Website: apple
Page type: customer-info-address
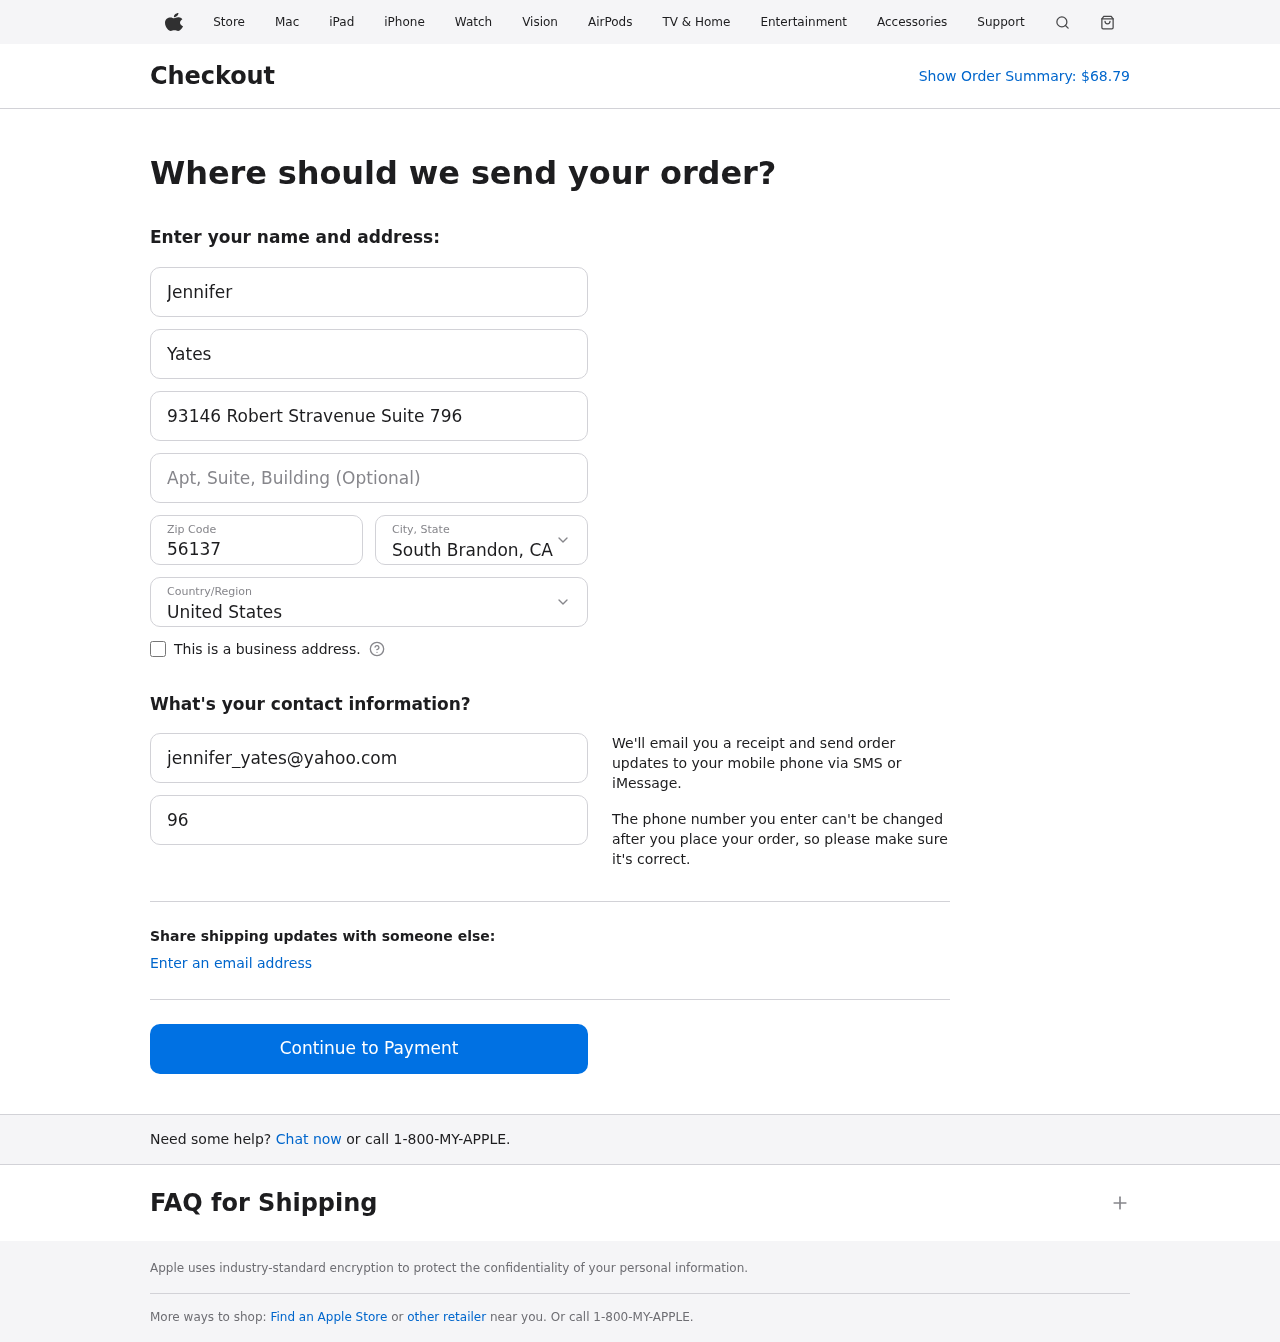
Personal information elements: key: PII_CITY_STATE
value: South Brandon, CA
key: PII_COUNTRY
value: United States
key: PII_EMAIL
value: jennifer_yates@yahoo.com
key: PII_FIRSTNAME
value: Jennifer
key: PII_LASTNAME
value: Yates
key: PII_PHONE
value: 9618124256
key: PII_POSTCODE
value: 56137
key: PII_STREET
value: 93146 Robert Stravenue Suite 796
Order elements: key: ORDER_TOTAL
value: $68.79